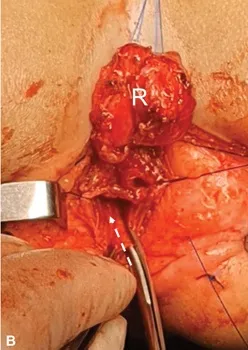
Operative steps of posterior sinuplasty. (
B
) A vertical incision (broken arrow) is made through the posterior wall of the common urogenital sinus toward but not reaching the perineum.
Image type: medical_photograph (other_medical_photograph)